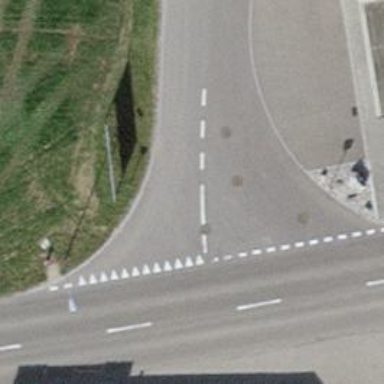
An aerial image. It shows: Road with "give way" sign.